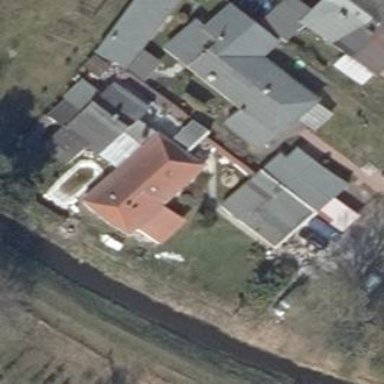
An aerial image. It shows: Detached building with hipped roof shape.